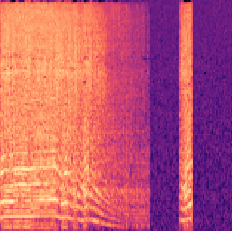
Sound class: Chainsaw